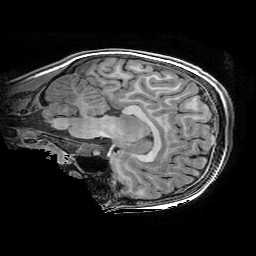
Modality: T1w
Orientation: sagittal
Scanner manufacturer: ge
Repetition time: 0.008096 s
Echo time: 0.00318 s